Question: I've searched, and the answers <URL> The style I'm concerned with is the .sponsorFooter table margin-bottom property. Where else should I be looking for something that's overriding that property?

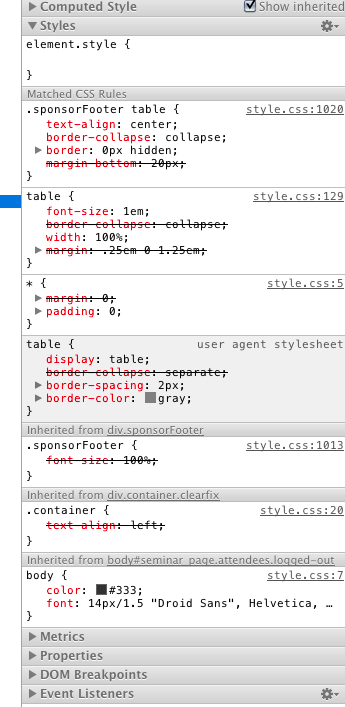
Answer: Margins can be effectively overridden by contained/containing elements, due to "margin collapse". Try inspecting the children and possibly ancestors to see if this is what's happening.